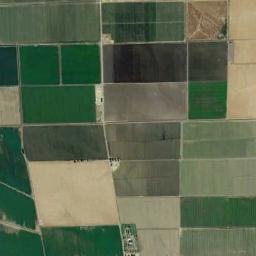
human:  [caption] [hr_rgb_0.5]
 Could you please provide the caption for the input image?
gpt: There are some green and bare rectangular farmland .

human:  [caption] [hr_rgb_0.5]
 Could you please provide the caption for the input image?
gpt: There are many rectangular farmlands of different sizes and shades .

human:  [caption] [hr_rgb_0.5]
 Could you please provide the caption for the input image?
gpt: Many neatly arranged dark green, light green, Khaki and brown mixed-sized rectangular farm fields .

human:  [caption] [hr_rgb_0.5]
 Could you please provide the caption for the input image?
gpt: Some rectangular farmlands of different colors and sizes are neatly arranged on the ground and some paths go through the farmlands .

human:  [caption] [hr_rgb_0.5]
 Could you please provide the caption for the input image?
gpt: There are some green rectangular farmlands and yellow ones .